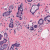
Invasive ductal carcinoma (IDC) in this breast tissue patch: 0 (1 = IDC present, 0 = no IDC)